Field crop: tomato
Growth stage: 2
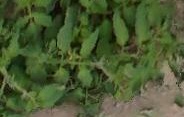
Species: tomato